You are looking at the unprocessed time series of a bearing vibration snapshot. Diagnose the bearing from this image, choosing from: normal, inner_race, outer_race, ball.
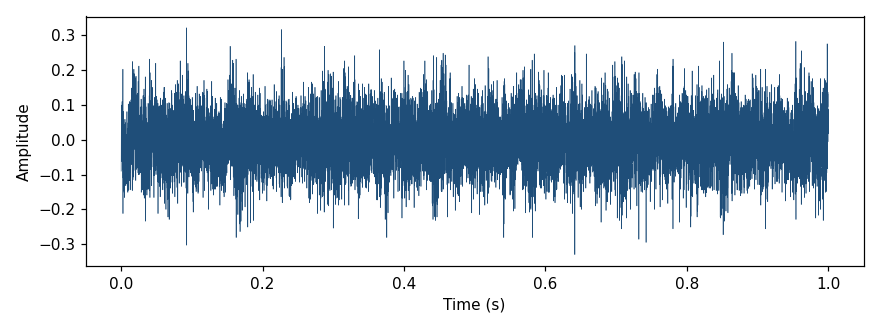
Answer: normal